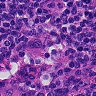
Metastatic tissue present: no